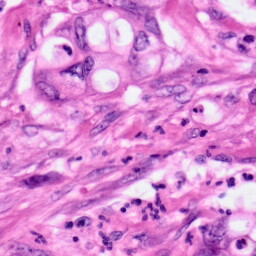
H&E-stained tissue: Pancreatic